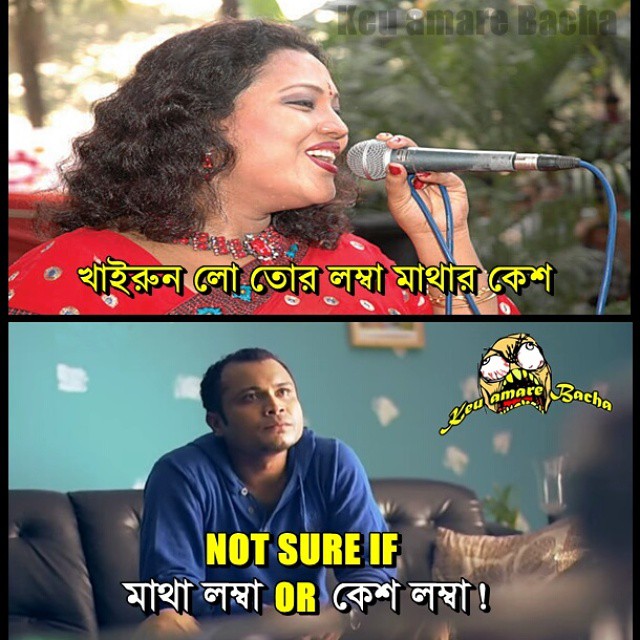
Caption: খাইরুন লো তোর লম্বা মাথার কেশ  NOT SURE IF মাথা লম্বা OR কেশ লম্বা !
Label: non-hate